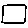
Label: square